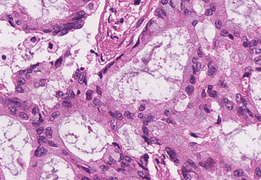
Tumor epithelial tissue: yes
Tumor-associated stroma tissue: yes
Normal tissue: no